Question: I have a mapView with annotations on it.
I want to implement the ability to click on an annotation, and after clicking, the user see straight lines from the current clicked annotation to the others.
For example, if the user clicks on annotation 1, there will be straight lines from annotation 1 to annotation 2, 3 and the rest. The rule should be: touching an item on the map should show lines to the rest of the items on the map
I don't know how to get into it at all.
Any suggestions?
Here is an illustration.

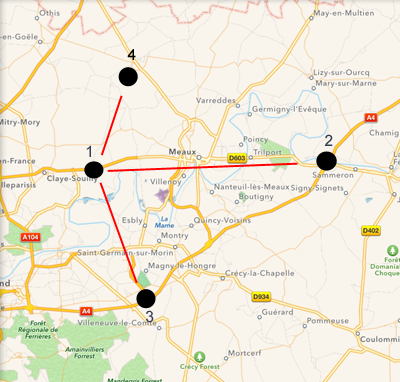
Answer: I am not sure, what you wanna to do with just a straight line on a plain of a Map, but here is a <URL> that you need to understand.

Just skip the last section of drawing the exact Route-Map, or else you will end up in making a real route.
Now the touch & detect annotation should be a simple logic to make a source & rest all as destination.
Hope that helps.